Field crop: maize
Growth stage: 2
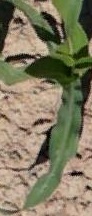
Species: maize